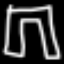
Label: pants